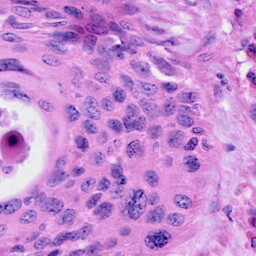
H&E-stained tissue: Cervix